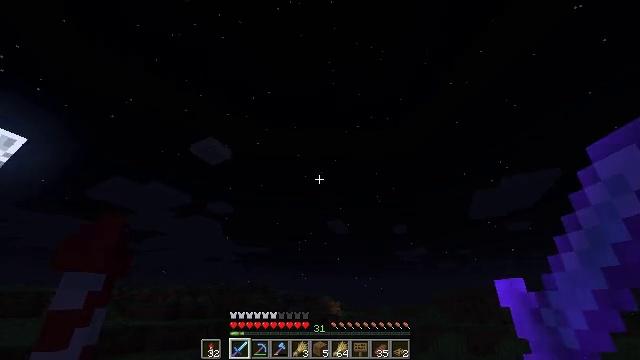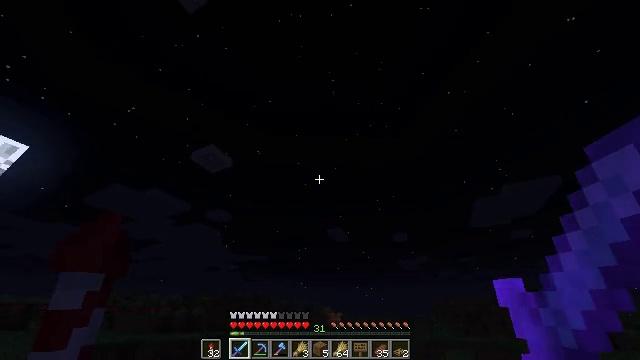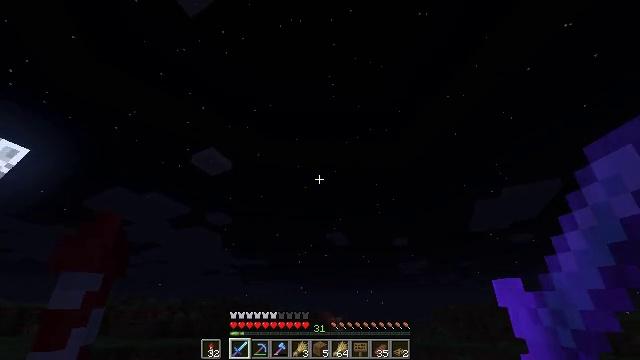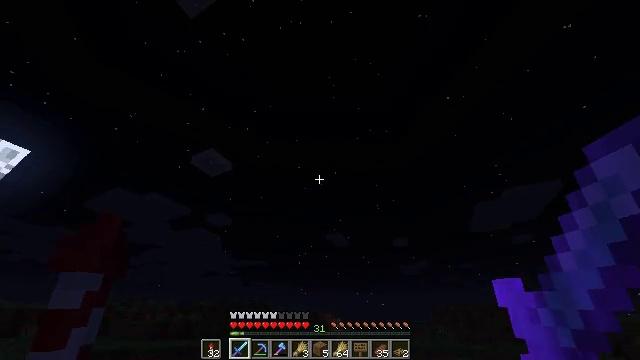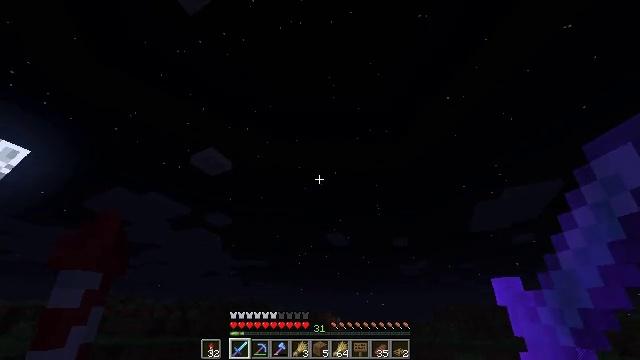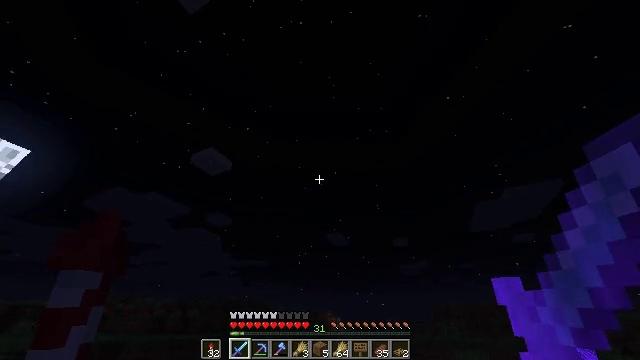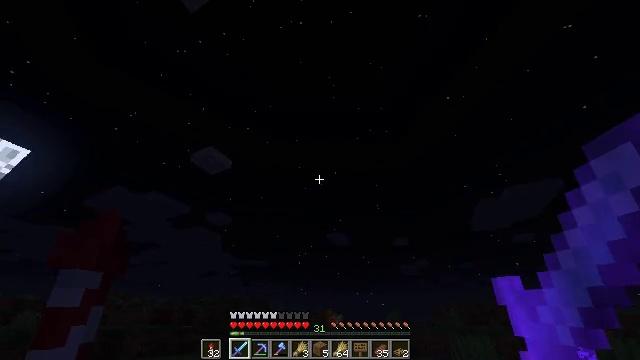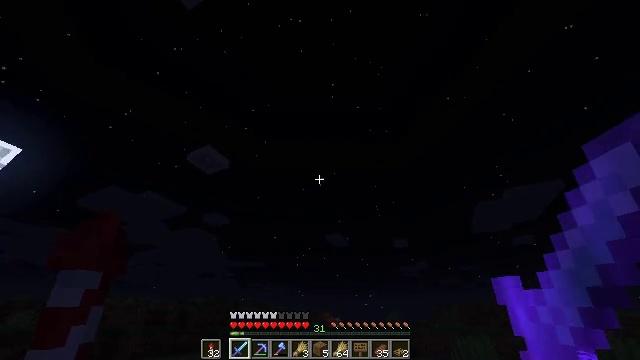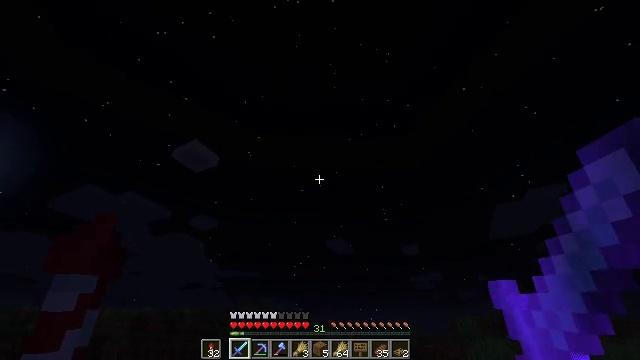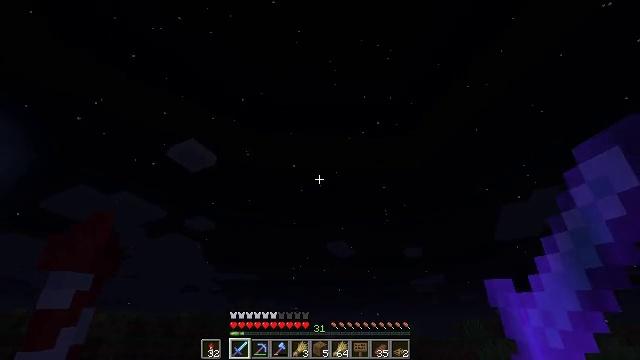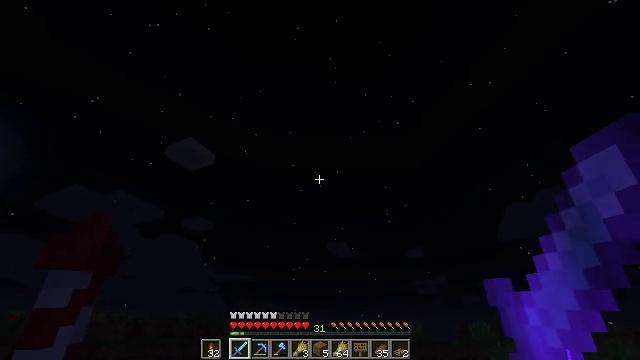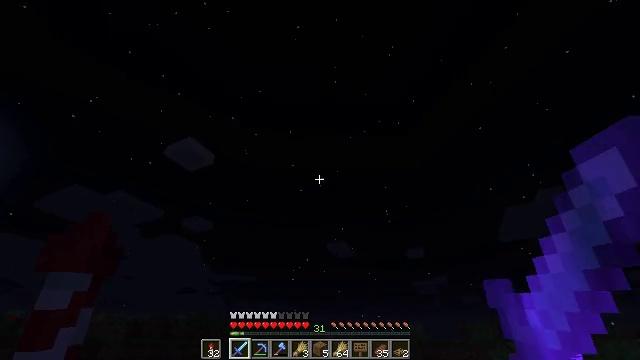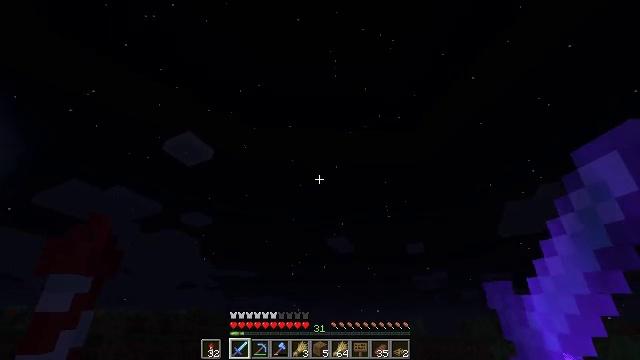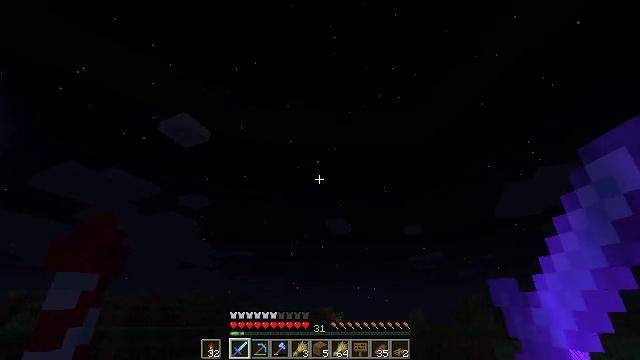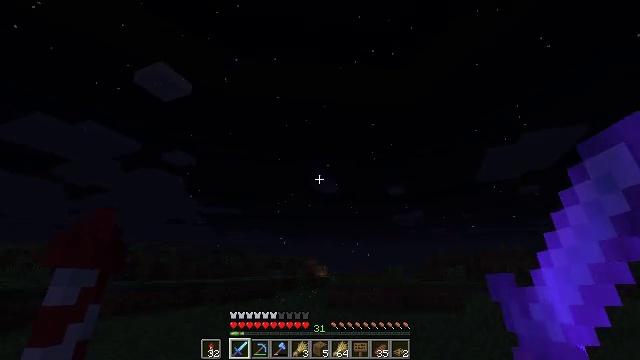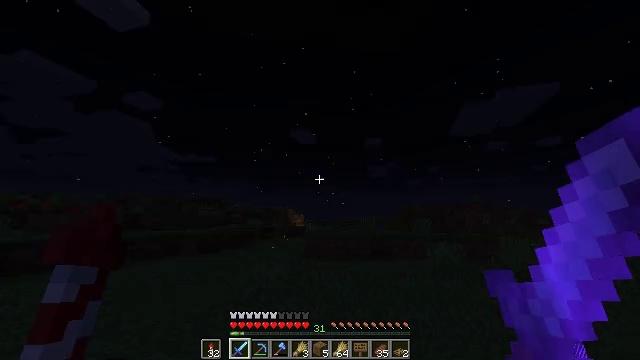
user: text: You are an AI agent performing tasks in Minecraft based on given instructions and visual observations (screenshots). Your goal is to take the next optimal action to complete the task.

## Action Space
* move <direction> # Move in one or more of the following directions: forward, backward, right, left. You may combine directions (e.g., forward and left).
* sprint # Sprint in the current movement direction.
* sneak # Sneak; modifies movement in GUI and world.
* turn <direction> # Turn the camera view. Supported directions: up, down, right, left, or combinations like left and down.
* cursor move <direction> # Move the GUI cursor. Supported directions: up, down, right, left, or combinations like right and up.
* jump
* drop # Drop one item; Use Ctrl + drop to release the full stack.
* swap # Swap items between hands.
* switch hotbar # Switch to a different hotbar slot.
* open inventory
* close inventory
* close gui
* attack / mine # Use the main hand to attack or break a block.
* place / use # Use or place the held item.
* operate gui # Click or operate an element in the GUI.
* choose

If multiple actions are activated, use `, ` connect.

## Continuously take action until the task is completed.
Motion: motion action
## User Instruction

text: Break the red bed to move it.
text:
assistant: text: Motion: move forward, sprint, turn up, jump
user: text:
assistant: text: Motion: move forward, sprint, jump
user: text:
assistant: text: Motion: move forward, sprint, use / place, jump
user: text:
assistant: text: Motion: move forward, sprint, use / place
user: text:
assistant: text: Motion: move forward, sprint, use / place
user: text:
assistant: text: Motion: move forward, sprint
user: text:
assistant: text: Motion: move forward, sprint
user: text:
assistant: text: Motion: move forward, sprint
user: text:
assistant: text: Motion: move forward, sprint
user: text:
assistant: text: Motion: move forward, sprint
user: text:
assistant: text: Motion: move forward, sprint
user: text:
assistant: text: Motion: move forward, sprint, turn down, jump
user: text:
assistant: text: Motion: move forward, sprint, turn down, jump
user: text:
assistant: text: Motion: move forward, sprint, turn right and down, jump
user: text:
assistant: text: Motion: move forward, sprint, turn right and down, jump
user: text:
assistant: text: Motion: move forward, sprint, turn right and down
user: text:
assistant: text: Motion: move forward, sprint, turn right and down
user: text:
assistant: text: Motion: move forward, sprint
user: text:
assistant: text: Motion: move forward, sprint, turn right and up
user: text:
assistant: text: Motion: move forward, sprint, turn right and up
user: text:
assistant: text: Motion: move forward, sprint, turn right
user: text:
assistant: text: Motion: move forward, sprint, turn right and up
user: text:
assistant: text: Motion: move forward, sprint
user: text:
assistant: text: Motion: move forward, sprint
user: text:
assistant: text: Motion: move forward and move left, sprint
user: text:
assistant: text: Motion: move forward and move left, sprint
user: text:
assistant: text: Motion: move forward and move left, sprint, turn right, jump
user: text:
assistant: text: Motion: move forward and move left, sprint, turn right, jump
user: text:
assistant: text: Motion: move forward and move left, sprint, turn right and down, jump
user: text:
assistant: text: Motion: move forward and move left, sprint, turn right and down, jump